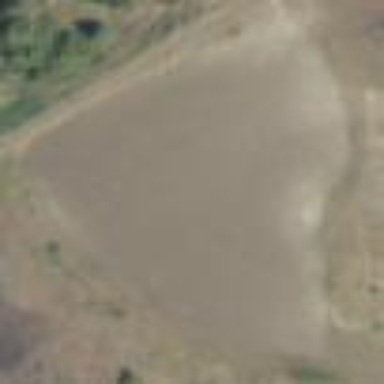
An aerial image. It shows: Reservoir.